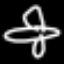
Label: airplane